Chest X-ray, PA view. Patient: 29 years old, sex F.
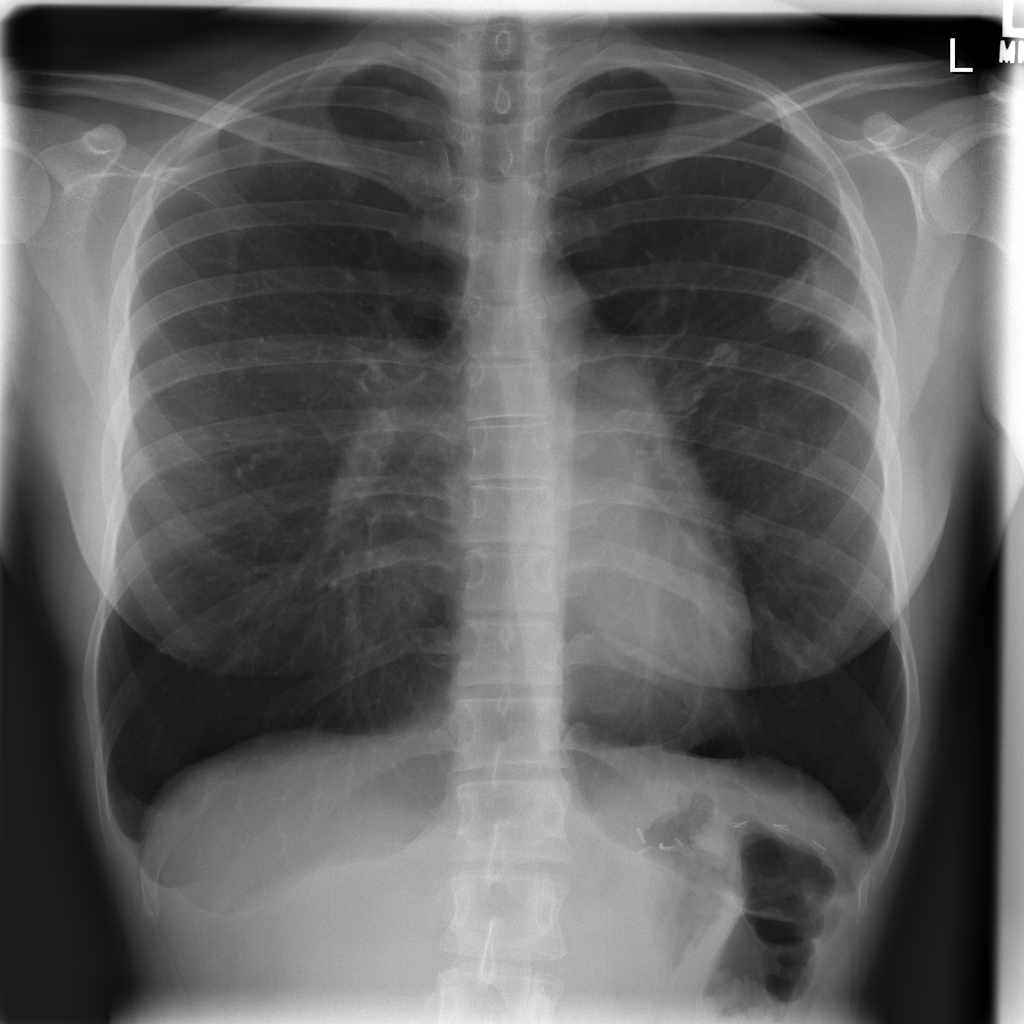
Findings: Mass